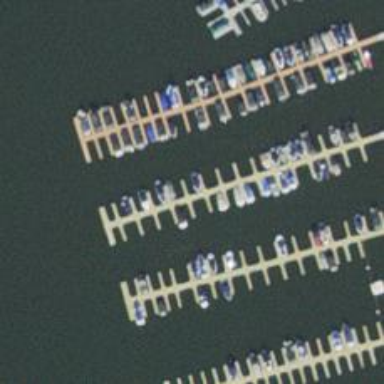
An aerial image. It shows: Man-made pier.